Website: slack
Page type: review-order
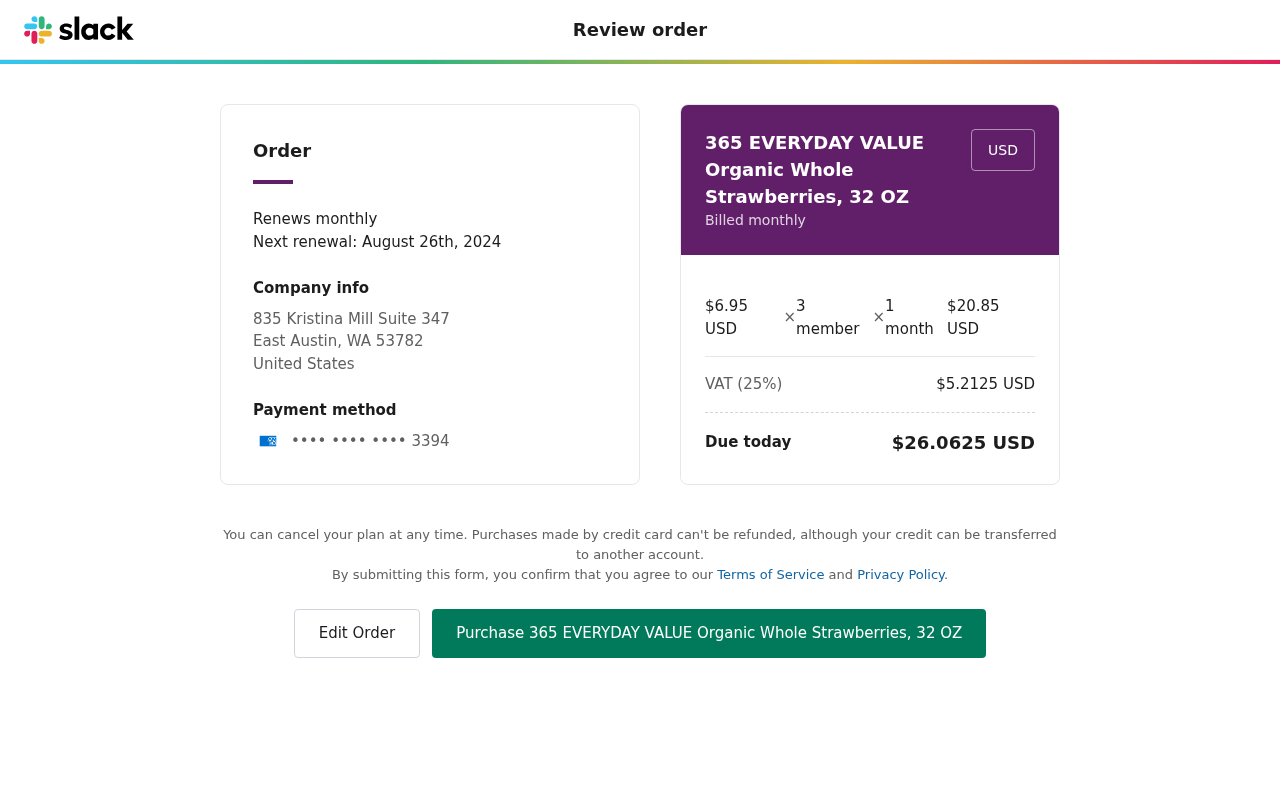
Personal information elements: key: PII_CARD_LAST4
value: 3394
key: PII_CITY_STATE_ZIP
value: East Austin, WA 53782
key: PII_COUNTRY
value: United States
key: PII_STREET
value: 835 Kristina Mill Suite 347
Product elements: key: PRODUCT1_NAME
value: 365 EVERYDAY VALUE Organic Whole Strawberries, 32 OZ
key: PRODUCT1_PRICE
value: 6.95
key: PRODUCT1_QUANTITY
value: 3
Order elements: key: ORDER_RENEWAL_DATE
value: August 26th, 2024
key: ORDER_SUBTOTAL
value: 20.85
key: ORDER_TAX
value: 5.2125
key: ORDER_TOTAL
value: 26.0625